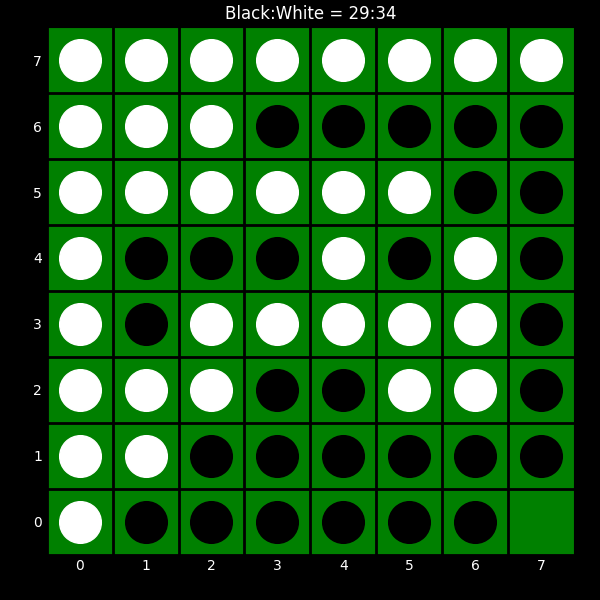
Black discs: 29
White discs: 34